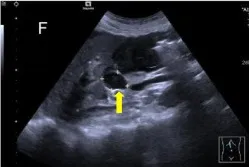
Several lymph nodes in the abdominal cavity and adjacent to the abdominal aorta.
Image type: radiology (ultrasound)